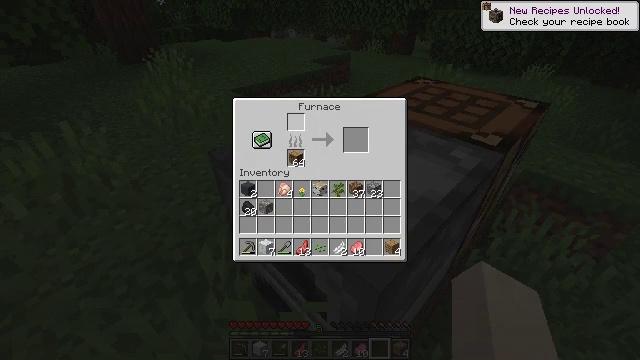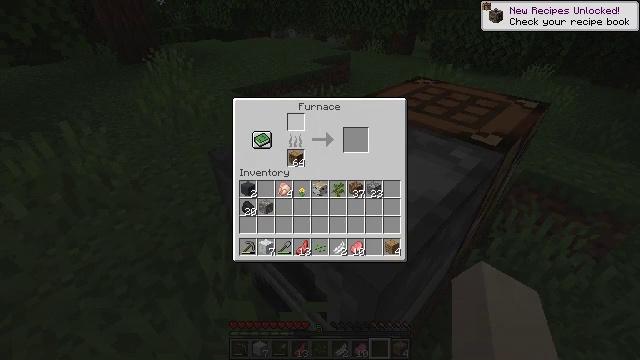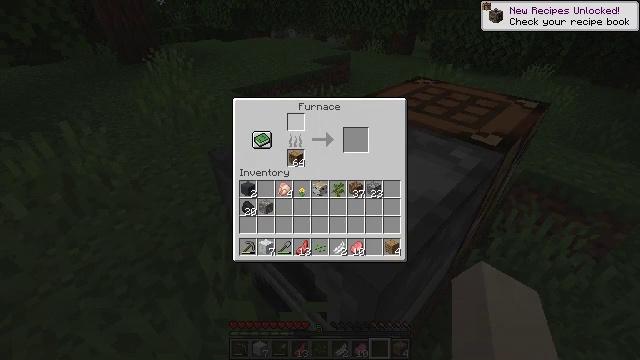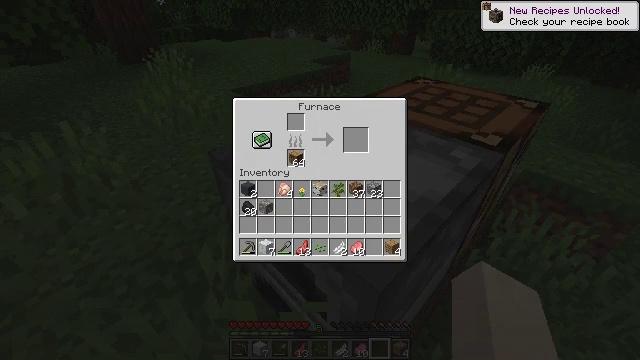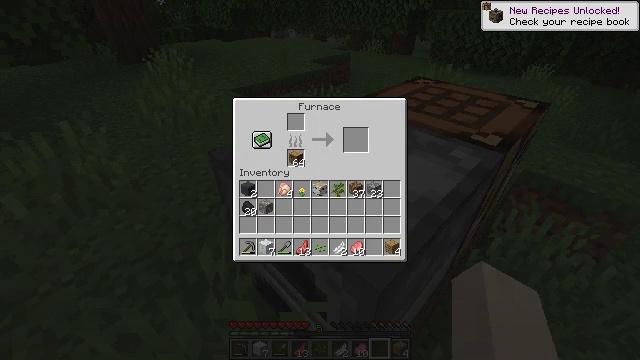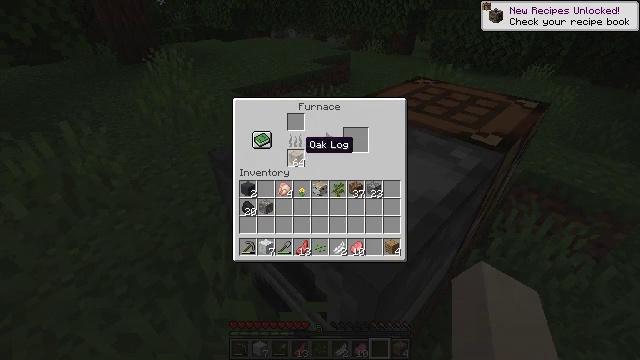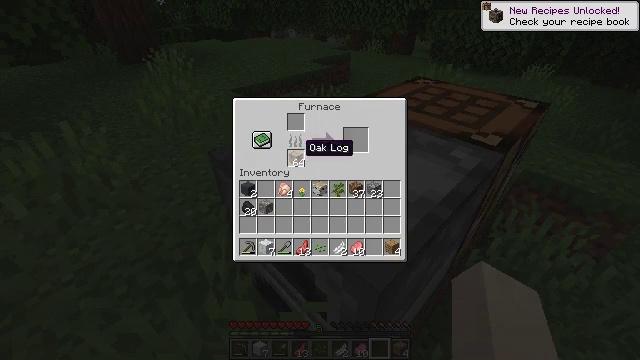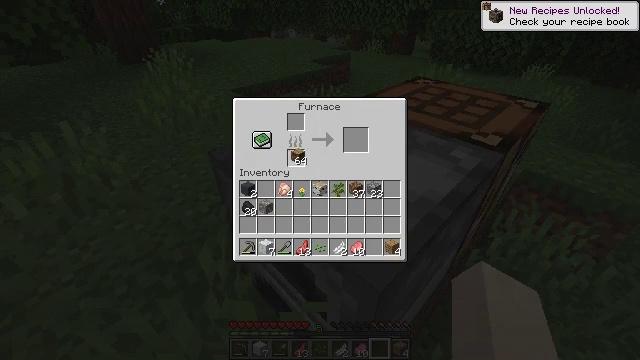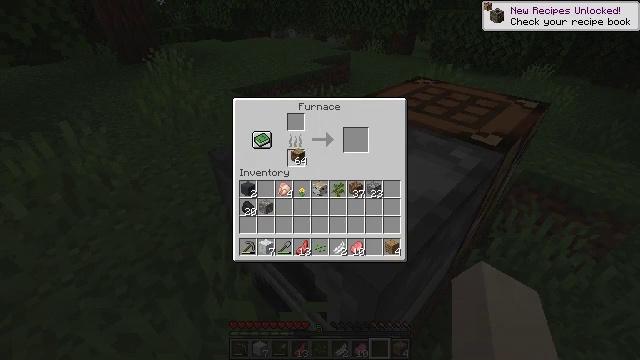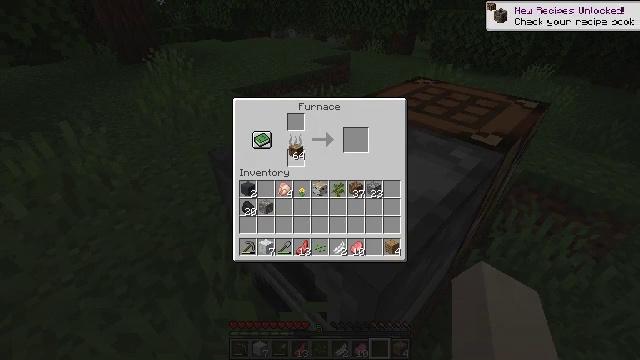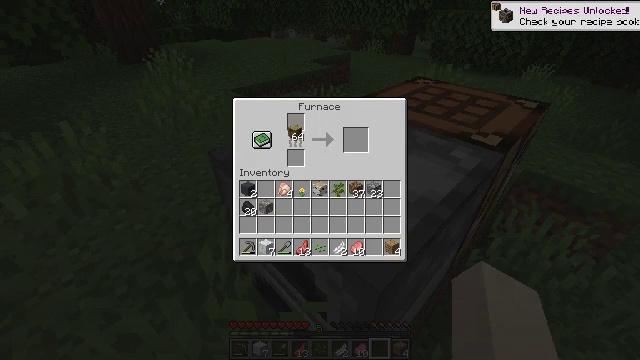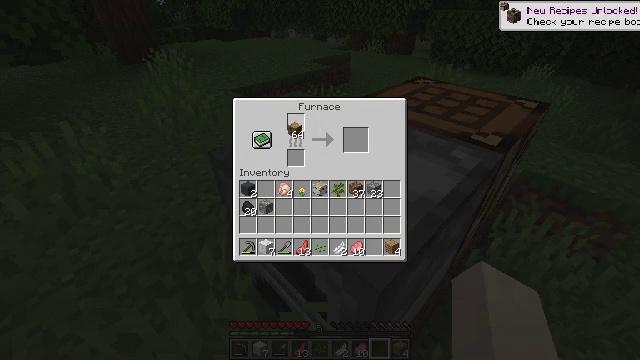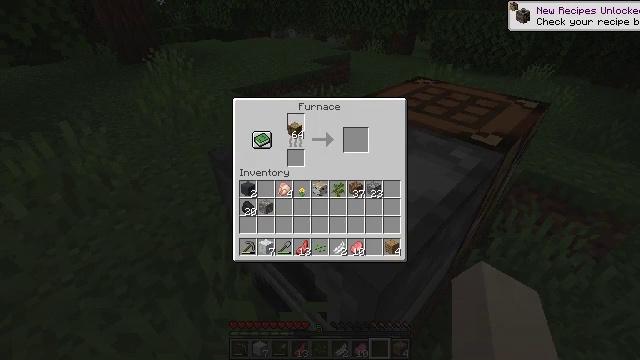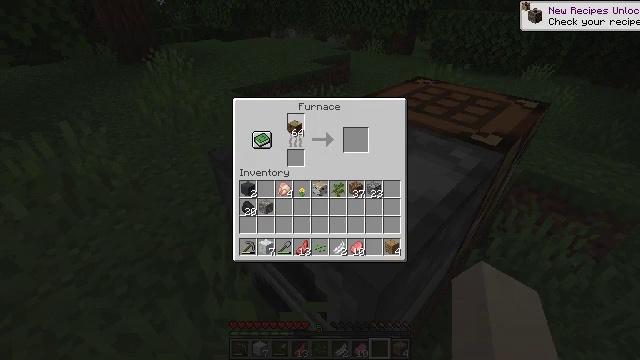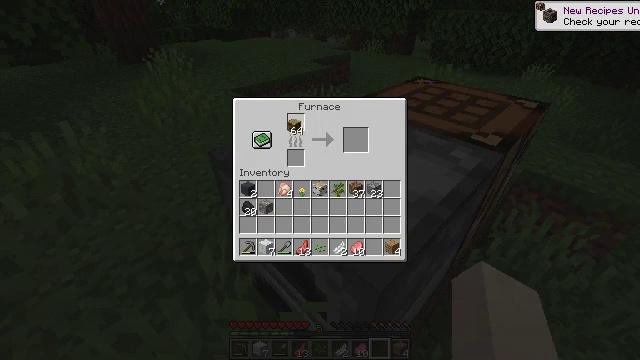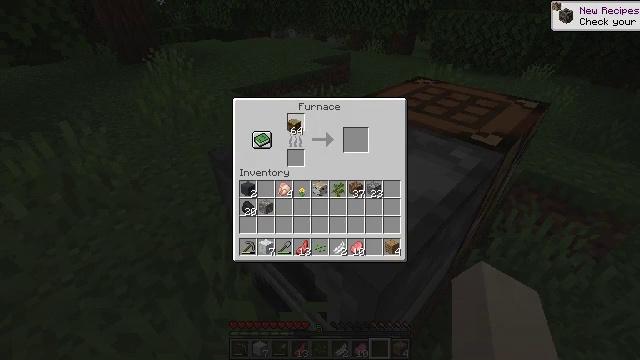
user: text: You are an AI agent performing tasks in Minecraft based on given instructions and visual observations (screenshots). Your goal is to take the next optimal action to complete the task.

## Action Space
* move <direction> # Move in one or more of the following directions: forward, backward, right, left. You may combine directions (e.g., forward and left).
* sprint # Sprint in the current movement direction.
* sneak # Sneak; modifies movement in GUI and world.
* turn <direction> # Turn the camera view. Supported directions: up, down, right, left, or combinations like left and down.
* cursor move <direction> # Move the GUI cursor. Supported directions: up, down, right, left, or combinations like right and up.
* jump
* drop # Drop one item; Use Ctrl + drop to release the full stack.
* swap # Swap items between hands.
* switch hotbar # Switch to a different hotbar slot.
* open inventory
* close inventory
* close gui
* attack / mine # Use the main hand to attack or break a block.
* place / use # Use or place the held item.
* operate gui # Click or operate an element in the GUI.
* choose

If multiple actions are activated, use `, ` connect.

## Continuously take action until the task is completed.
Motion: motion action
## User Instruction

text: craft item air
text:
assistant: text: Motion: operate gui
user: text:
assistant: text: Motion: no_op
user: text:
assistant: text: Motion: cursor move down
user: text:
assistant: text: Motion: no_op
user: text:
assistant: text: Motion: no_op
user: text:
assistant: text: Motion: no_op
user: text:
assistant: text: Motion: operate gui
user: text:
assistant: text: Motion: operate gui
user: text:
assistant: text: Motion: operate gui
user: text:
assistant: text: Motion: cursor move up
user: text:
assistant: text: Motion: no_op
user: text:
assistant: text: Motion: no_op
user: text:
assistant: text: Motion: no_op
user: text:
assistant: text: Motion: operate gui
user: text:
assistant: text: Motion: operate gui
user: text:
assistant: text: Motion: operate gui
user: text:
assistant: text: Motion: operate gui
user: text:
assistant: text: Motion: no_op
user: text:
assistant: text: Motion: no_op
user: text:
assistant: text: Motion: no_op
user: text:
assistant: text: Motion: no_op
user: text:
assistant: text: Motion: no_op
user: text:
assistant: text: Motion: no_op
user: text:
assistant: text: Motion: cursor move right and down
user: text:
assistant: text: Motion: cursor move right and down
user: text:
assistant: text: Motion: cursor move right and down
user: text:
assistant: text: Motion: cursor move right
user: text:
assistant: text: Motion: no_op
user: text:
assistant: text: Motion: no_op
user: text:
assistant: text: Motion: cursor move down